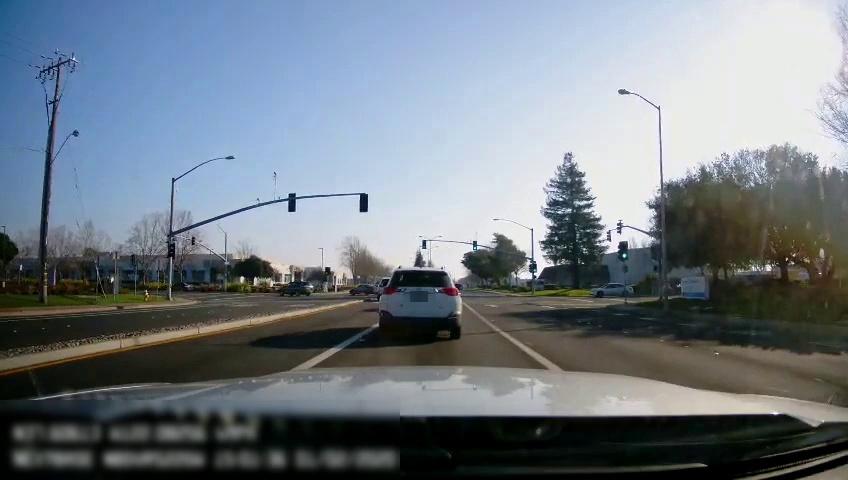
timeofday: Day
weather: Sunny
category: Drivable Space
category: Drivable Space
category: Vehicles | SUV
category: Vehicles | SUV
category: Vehicles | Car
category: Vehicles | Car
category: Vehicles | SUV
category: Vehicles | Car
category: Lanes | Alternate Lane
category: Lanes | Current Lane
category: Lanes | Current Lane
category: Lanes | Alternate Lane
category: Lanes | Opposite Lane
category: Lanes | Opposite Lane
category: Traffic | Lights
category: Traffic | Lights
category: Traffic | Lights
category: Traffic | Lights
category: Traffic | Lights
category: Traffic | Lights
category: Traffic | Lights
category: Traffic | Lights